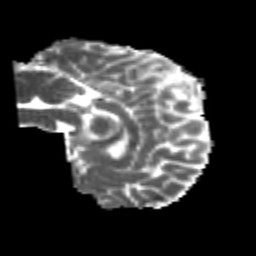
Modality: MD
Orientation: sagittal
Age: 24
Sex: male
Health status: healthy
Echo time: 0.074 s